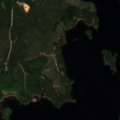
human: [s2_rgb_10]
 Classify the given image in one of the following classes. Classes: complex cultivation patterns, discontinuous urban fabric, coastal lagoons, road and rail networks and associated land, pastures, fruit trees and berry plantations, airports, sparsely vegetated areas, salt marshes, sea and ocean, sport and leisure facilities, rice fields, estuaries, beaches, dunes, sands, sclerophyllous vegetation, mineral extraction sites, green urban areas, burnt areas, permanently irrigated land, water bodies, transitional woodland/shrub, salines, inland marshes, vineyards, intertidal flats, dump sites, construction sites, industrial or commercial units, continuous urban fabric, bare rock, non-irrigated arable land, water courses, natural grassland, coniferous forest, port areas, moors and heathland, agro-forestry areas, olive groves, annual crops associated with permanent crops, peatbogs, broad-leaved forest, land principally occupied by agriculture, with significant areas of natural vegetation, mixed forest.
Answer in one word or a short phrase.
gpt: coniferous forest, water bodies